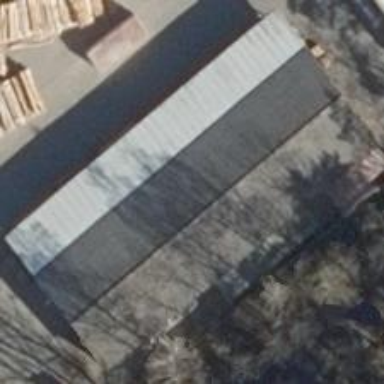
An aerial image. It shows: Warehouse.